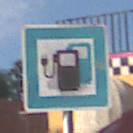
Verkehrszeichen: LadestationFuerElektrofahrzeuge
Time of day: MorningAfternoon
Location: Outdoor (Special)
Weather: PartlyCloudy
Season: NotSpecified
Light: Natural